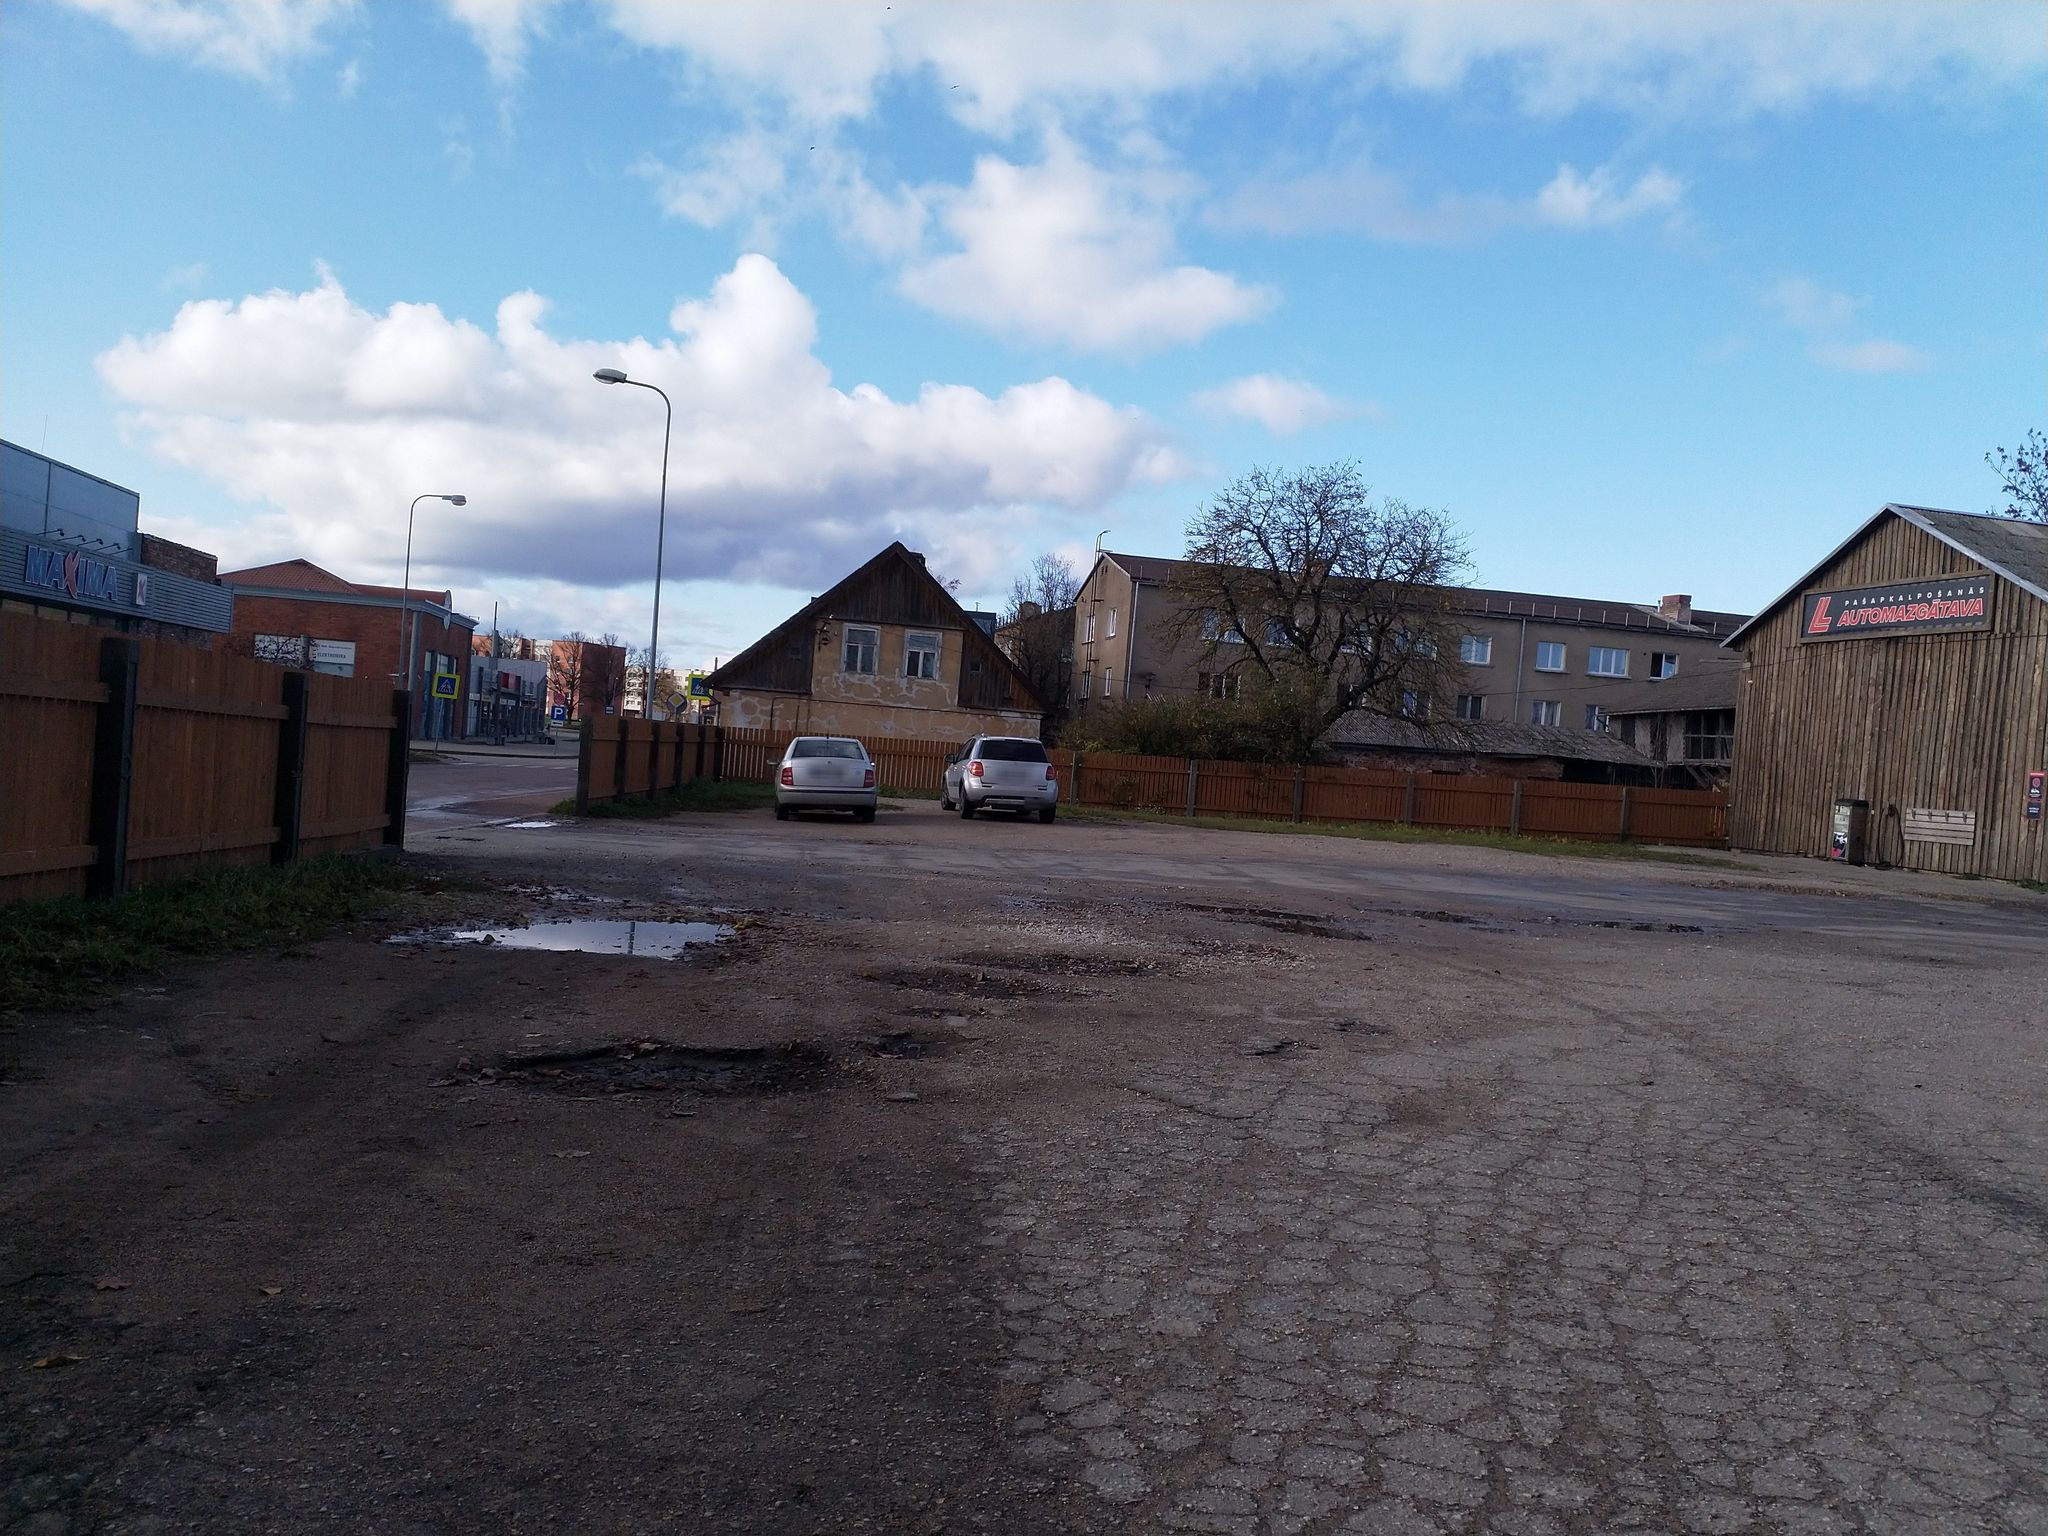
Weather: clear
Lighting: day
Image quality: good
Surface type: walking surface
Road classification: service
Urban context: rural cluster
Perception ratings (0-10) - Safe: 2.87, Lively: 1.18, Beautiful: 4.34, Boring: 4.19, Depressing: 5.92, Wealthy: 3.61